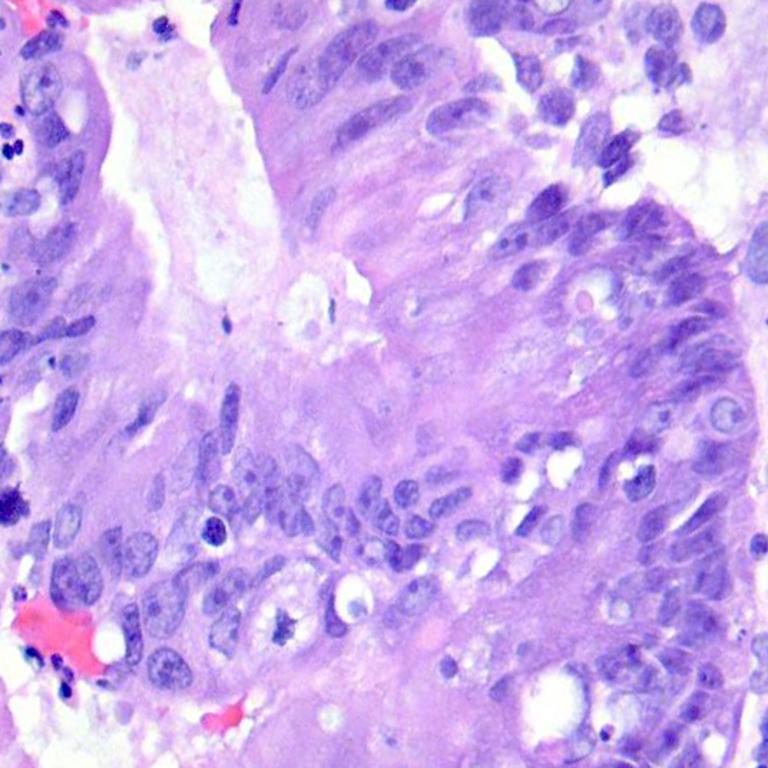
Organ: colon
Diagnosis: adenocarcinomas